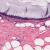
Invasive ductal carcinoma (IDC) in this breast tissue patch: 0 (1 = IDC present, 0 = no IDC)